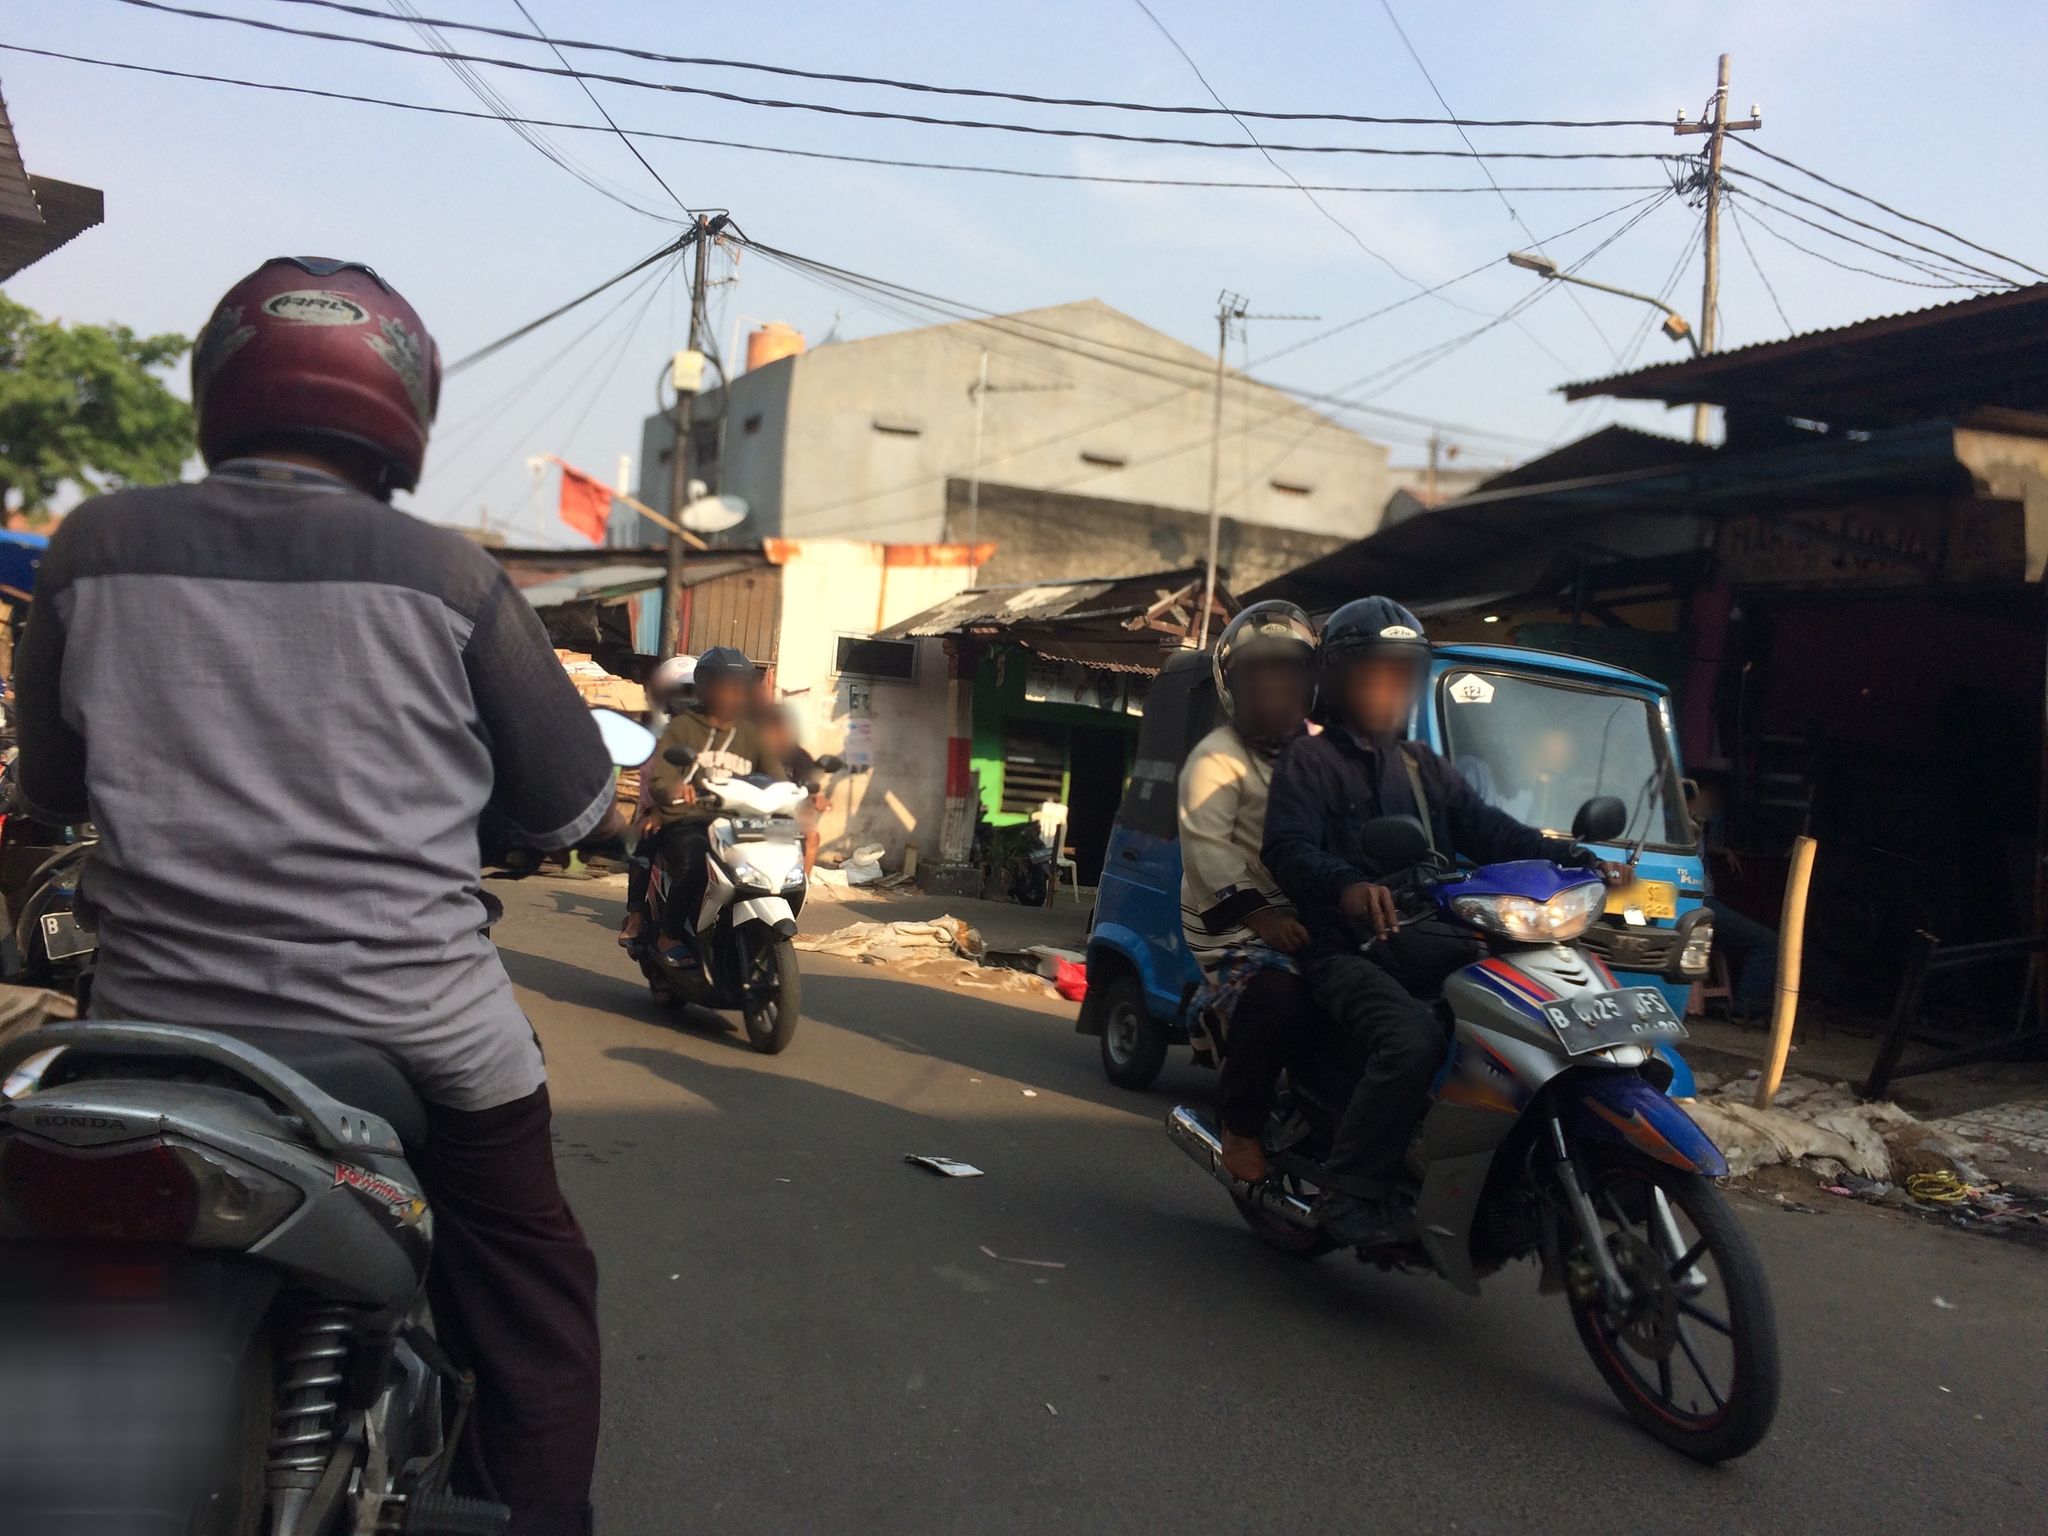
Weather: clear
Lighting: day
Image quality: good
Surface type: driving surface
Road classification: service, living_street
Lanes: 1
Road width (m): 3
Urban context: urban centre
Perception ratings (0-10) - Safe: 3.7, Lively: 7.07, Beautiful: 6.52, Boring: 5.22, Depressing: 3.01, Wealthy: 4.54